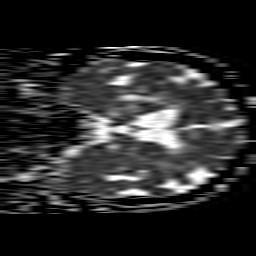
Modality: ADC
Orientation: coronal
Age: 77
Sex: female
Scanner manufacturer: philips
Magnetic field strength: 1.5 T
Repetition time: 3.677 s
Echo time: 0.09411 s